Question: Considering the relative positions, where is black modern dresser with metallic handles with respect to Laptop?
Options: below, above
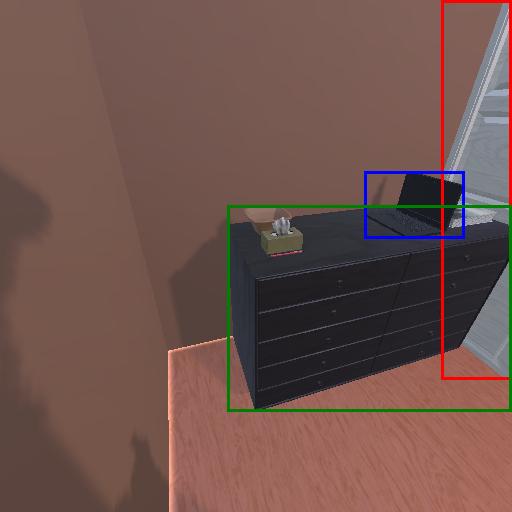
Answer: below